Question: In a MVC 3 solution, under VS 2012, it sounds strange that you receive such message after Running Code Analysis:

It is strange because the class which is mentioned in the "DON'T" analysis was generated by VS itself (not me).
To reproduce this you can:
1. add ADO.NET Entity Data Model to your solution,
2. add your database tables (already existent in SQL Server) to your diagram,
3. rebuild solution, add Controllers and cshtml views (those ones are generated automatically).
4. run the code analysis from ANALYZE menu.
So, the question is, what could we do: Refactor the auto-generated code or ignore this message?
Below a sample of auto generated class which violates the rule CA2214:
'''
//------------------------------------------------------------------------------
// <auto-generated>
// This code was generated from a template.
//
// Manual changes to this file may cause unexpected behavior in your application.
// Manual changes to this file will be overwritten if the code is regenerated.
// </auto-generated>
//------------------------------------------------------------------------------
namespace Backoffice.Entities
{
using System;
using System.Collections.Generic;
public partial class BR_SIMUL_Supermarket_Product
{
public BR_SIMUL_Supermarket_Product()
{
this.BR_SIMUL_Supermarket_Product_Price = new HashSet<BR_SIMUL_Supermarket_Product_Price>();
}
public int product_id { get; set; }
public int category_id { get; set; }
public string product_name { get; set; }
public string product_measure { get; set; }
public bool product_active { get; set; }
public virtual BR_SIMUL_Supermarket_Category BR_SIMUL_Supermarket_Category { get; set; }
more stuff here...
'''
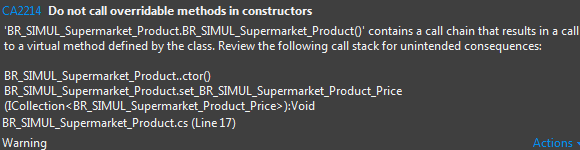
Answer: This is by design to allow for lazy loading. When you access the classs through 'DbContext' it won't fail at run-time despite the warning. You should suppress the warnings only in those files.